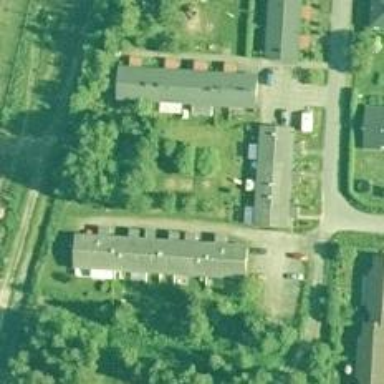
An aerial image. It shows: Charming neighbourhood.